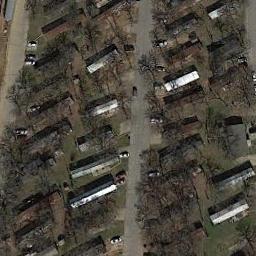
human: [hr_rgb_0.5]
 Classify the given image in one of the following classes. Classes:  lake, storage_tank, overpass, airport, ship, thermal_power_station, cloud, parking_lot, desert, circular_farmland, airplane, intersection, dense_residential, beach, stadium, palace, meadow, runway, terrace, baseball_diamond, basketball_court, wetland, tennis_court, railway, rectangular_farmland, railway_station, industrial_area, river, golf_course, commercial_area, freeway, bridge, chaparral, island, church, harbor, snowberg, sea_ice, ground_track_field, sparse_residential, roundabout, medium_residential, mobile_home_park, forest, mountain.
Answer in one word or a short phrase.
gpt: mobile_home_park